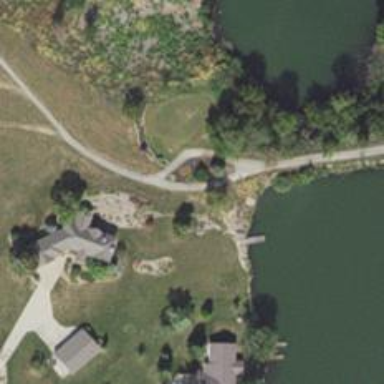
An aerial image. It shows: Service road designated as golf cart path.